Interaction volume radius: 10 \u00c5
Interaction volume height: 25 \u00c5
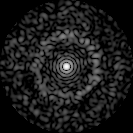
Disorder parameter: 0.8299